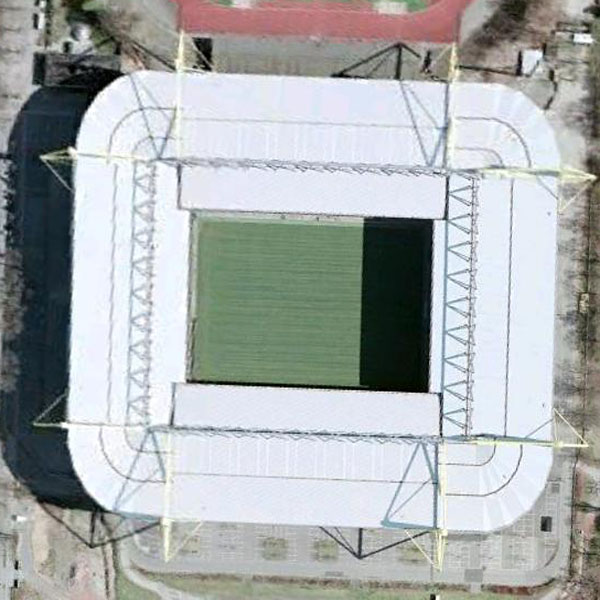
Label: footballField